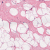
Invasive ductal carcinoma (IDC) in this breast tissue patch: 0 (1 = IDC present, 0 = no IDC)